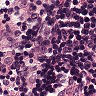
Metastatic tissue present: no